Question: I'm new to the use of MVS, I'm used with the symbols in Eclipse since I programm java already. My question is, where can I find a guideline to identify which code the IDE is suggesting?

For example: BlendAdd has a white symbol that I dont know what does that means (if its a member function, data or whatever)..To blend mode there is another symbol, for Circle shape another and so on.
In eclipse I know the difference just looking what is a method or a constant. This is a completely beginner question but since yesterday I didn't find anything to clearfy my mind cos maybe I'm searching for the wrong concept.
Thanks in advance for the support
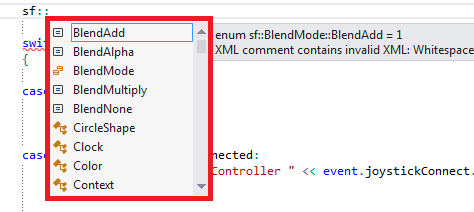
Answer: There is a page on MSDN that explains all of it, <URL>
 - constant
 - enum
 - class